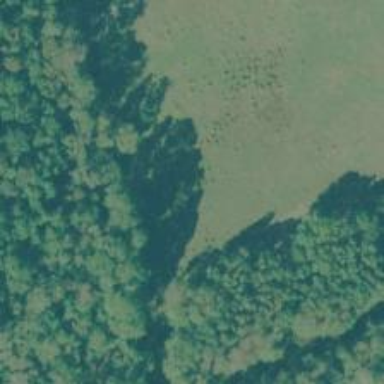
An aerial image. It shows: Mixed woodland with variety of leaf types and cycles.